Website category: movie
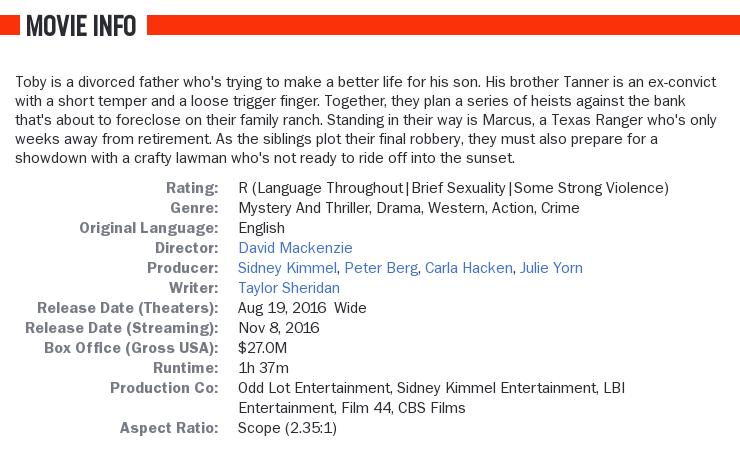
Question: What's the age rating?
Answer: R (Language Throughout|Brief Sexuality|Some Strong Violence)

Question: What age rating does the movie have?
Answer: R (Language Throughout|Brief Sexuality|Some Strong Violence)

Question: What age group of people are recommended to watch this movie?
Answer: R (Language Throughout|Brief Sexuality|Some Strong Violence)

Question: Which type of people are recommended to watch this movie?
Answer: R (Language Throughout|Brief Sexuality|Some Strong Violence)

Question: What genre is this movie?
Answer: mystery and thriller, drama, western, action, crime

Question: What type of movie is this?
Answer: mystery and thriller, drama, western, action, crime

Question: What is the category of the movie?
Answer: mystery and thriller, drama, western, action, crime

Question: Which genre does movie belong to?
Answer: mystery and thriller, drama, western, action, crime

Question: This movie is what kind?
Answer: mystery and thriller, drama, western, action, crime

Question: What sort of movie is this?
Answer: mystery and thriller, drama, western, action, crime

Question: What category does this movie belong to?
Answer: mystery and thriller, drama, western, action, crime

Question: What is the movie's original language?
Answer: English

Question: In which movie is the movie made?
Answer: English

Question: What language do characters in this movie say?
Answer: English

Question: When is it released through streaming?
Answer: Nov 8, 2016

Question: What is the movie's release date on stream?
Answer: Nov 8, 2016

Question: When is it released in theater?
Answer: Aug 19, 2016 wide

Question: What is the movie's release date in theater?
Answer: Aug 19, 2016 wide

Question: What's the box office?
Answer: $27.0M

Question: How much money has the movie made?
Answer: $27.0M

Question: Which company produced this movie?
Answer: Odd Lot Entertainment, Sidney Kimmel Entertainment, LBI Entertainment, Film 44, CBS Films

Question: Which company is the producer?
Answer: Odd Lot Entertainment, Sidney Kimmel Entertainment, LBI Entertainment, Film 44, CBS Films

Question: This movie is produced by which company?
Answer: Odd Lot Entertainment, Sidney Kimmel Entertainment, LBI Entertainment, Film 44, CBS Films

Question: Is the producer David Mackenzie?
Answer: no

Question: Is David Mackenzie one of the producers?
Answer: no

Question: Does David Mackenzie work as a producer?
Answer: no

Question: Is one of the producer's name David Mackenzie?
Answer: no

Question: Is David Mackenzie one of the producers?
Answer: no

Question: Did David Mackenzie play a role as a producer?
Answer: no

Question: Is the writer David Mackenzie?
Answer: no

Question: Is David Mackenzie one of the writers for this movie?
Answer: no

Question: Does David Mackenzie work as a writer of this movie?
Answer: no

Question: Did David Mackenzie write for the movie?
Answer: no

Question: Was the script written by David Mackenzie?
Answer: no

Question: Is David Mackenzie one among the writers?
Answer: no

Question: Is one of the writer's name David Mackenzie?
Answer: no

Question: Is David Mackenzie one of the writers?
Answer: no

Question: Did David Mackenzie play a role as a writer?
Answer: no

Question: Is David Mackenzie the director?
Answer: yes

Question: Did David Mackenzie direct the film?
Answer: yes

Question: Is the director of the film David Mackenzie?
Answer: yes

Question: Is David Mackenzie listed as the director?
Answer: yes

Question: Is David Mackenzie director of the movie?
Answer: yes

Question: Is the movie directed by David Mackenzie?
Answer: yes

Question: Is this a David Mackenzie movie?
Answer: yes

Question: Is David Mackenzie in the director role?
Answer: yes

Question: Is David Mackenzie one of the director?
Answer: yes

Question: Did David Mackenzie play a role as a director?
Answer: yes

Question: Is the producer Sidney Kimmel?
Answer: yes

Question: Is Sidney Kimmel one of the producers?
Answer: yes

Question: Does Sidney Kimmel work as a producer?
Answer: yes

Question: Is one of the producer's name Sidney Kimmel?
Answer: yes

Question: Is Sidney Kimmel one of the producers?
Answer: yes

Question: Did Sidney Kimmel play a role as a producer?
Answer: yes

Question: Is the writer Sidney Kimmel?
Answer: no

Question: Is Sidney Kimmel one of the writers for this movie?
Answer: no

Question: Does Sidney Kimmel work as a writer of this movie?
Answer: no

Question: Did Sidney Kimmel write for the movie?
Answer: no

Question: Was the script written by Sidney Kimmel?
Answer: no

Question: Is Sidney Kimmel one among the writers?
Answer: no

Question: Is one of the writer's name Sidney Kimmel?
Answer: no

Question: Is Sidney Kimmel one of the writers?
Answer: no

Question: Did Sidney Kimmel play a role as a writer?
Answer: no

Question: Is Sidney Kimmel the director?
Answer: no